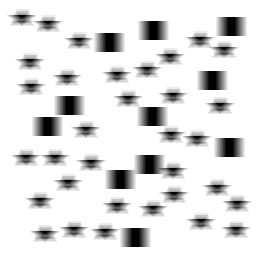
Squares: 11
Triangles: 0
Stars: 33
Total shapes: 44